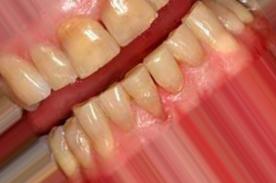
Condition: Tooth Discoloration